Question: I'm sure this would have been asked before, but I'm very confused!
Say I have a SQL Server db, which contains the following tables

and data...
'''
INSERT [dbo].[Organisation] ([id], [name]) VALUES (1, N'ABC Ltd')
INSERT [dbo].[Organisation] ([id], [name]) VALUES (2, N'XYZ Ltd')
INSERT [dbo].[Employee] ([id], [name], [organisationId]) VALUES (1, N'Dave', 1)
INSERT [dbo].[Message] ([id], [text], [employeeId], [created]) VALUES (1, 'My 1st message', 1, '2012 01-01 00:00:00')
INSERT [dbo].[Message] ([id], [text], [employeeId], [created]) VALUES (2, 'My 2nd message', 1, '2012 01-02 00:00:00')
INSERT [dbo].[Message] ([id], [text], [employeeId], [created]) VALUES (3, 'My 3rd message', 1, '2012 01-03 00:00:00')
'''
So, we can see that Dave, a man that works for ABC Ltd, has created 3 messages on 3 consecutive days. All is well in the world.
If it turns out that Dave has never worked for ABC Ltd, but in fact works for XYZ Ltd that's fine, we changes the organisation Id and that's that.
What, however, should I be doing if he did work for ABC, but then changed to XYZ Ltd on 2012-01-02.
Any report that ask for how many messages were raised by each organisation would, if run the day before we change Daves organisationId, show 100% for ABC, and 100% for XYZ if run the day after. Wrong, wrong, wrong!!
My question isn't for someone to solve this conundrum, but point me in the direction of subjects that I could be looking at that could help me.
I've been on searching the following terms today "Data warehousing", "Time based Systems", and "Temporal Databases" and have read some very confusing articles (confusing for me, I'm sure they are great articles).
So, can anyone out there help me out by nudging me in the right direction? I'm sure you can gather from this message that I need a "for dummies" guide to the subject.....whatever that subject is!!!
Cheers.
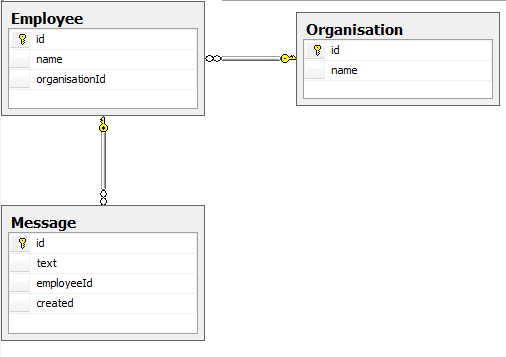
Answer: > What, however, should I be doing if he did work for ABC, but then changed to XYZ Ltd on 2012-01-02.
You've just defined a many to many relationship. An employee can work for more than one organization, and an organization has more than one employee.
Start with this Wikipedia article on <URL>. Search Google Images for "many to many relationship". The images will lead you to some good explanations.